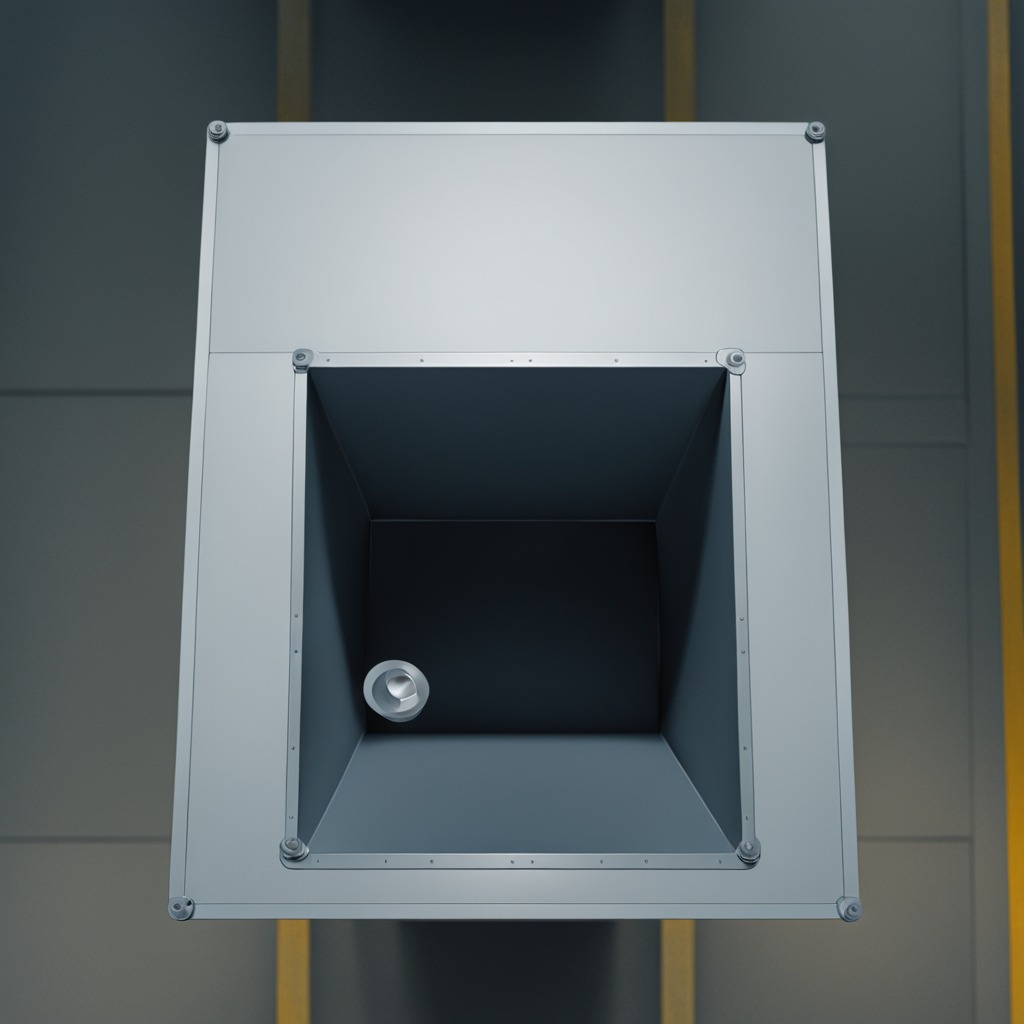
A metal nut is lying on a toolbox surface in an airplane hangar workshop 8K.